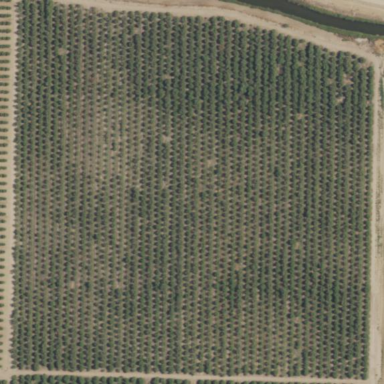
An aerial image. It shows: Almond orchard with rows of almond trees.